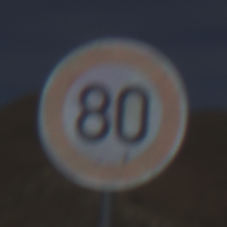
Verkehrszeichen: Geschwindigkeit80
Umgebung: Outdoor, Nature
Tageszeit: MorningAfternoon
Wetter: PartlyCloudy
Licht: Natural
Jahreszeit: NotSpecified
Kontrast: HighContrast